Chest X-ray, AP view. Patient: 25 years old, sex M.
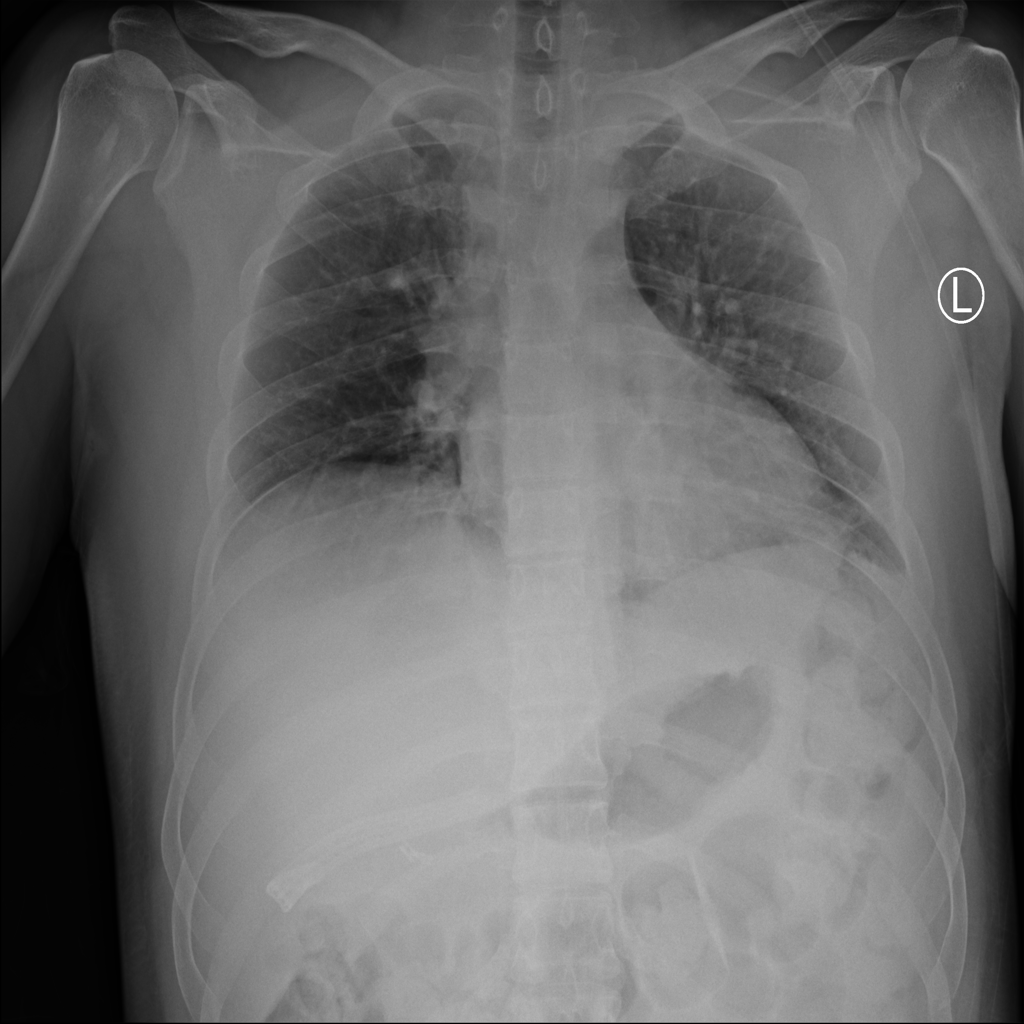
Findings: No Finding